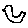
Label: bird